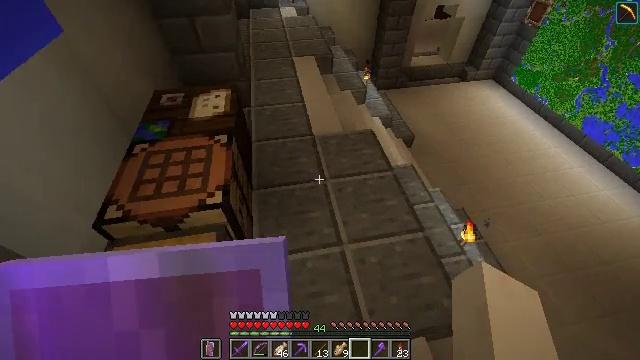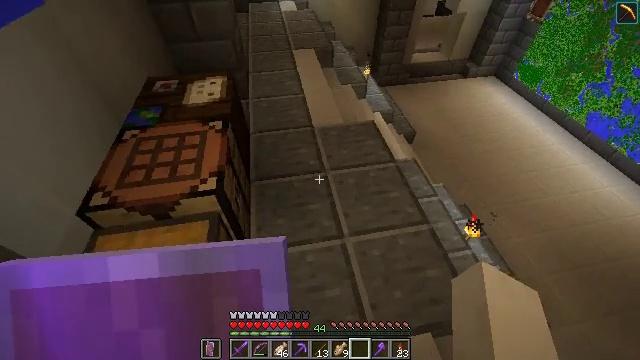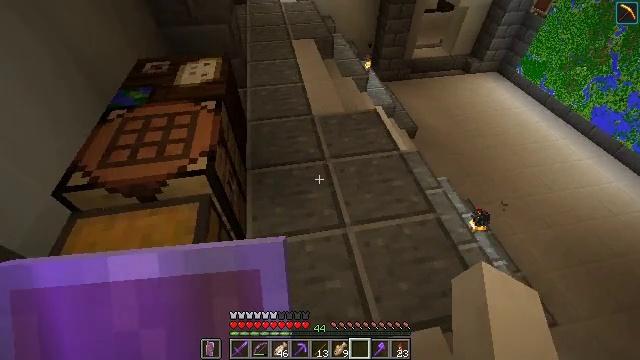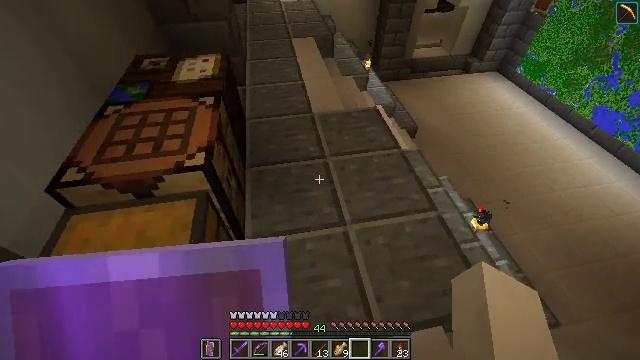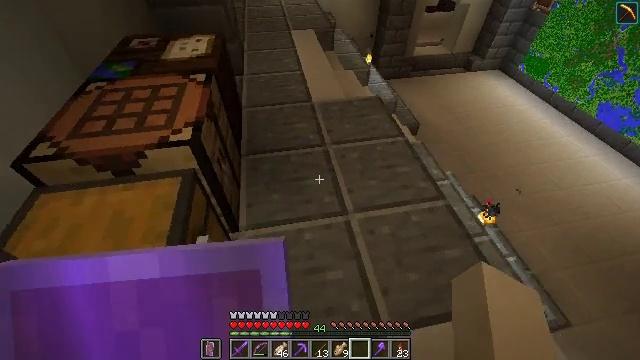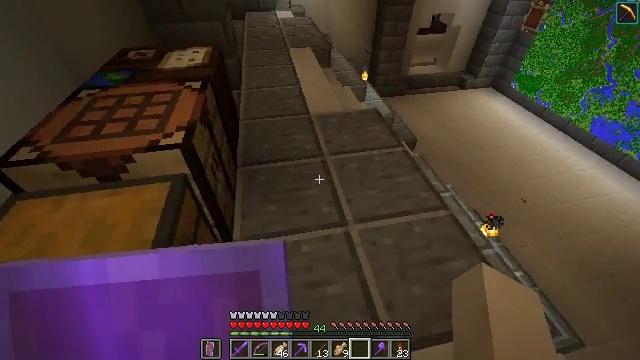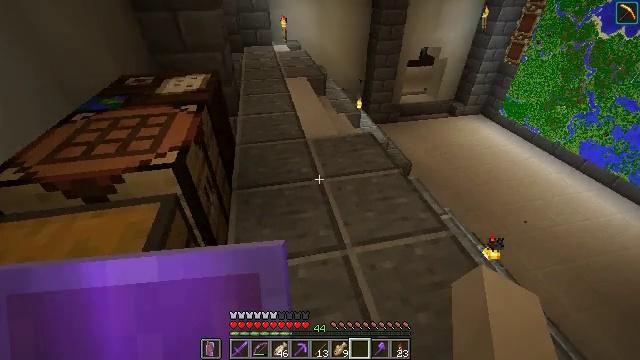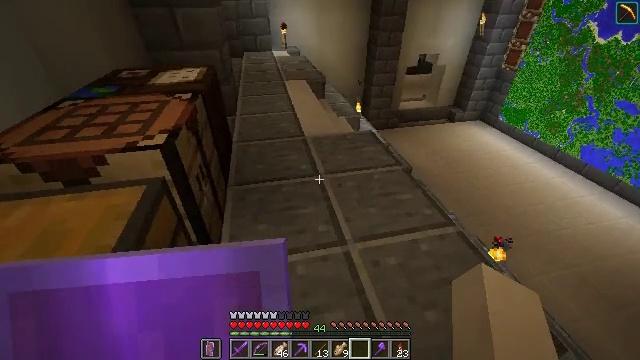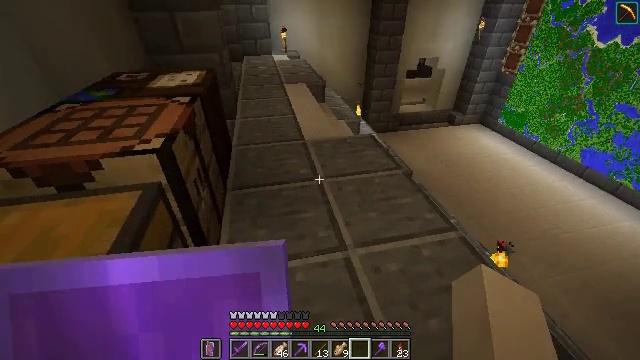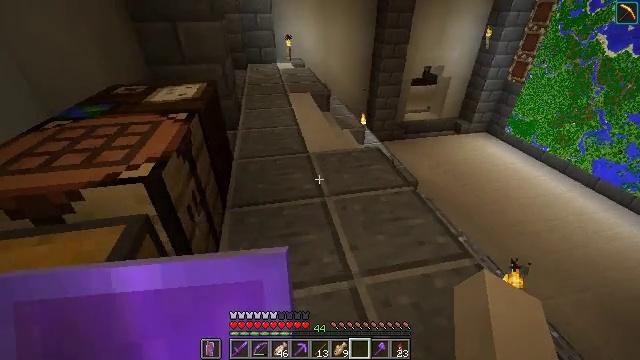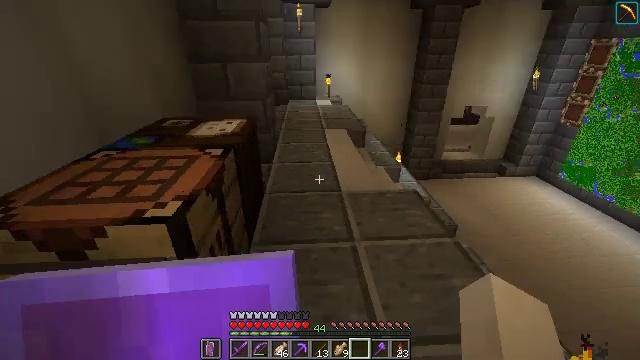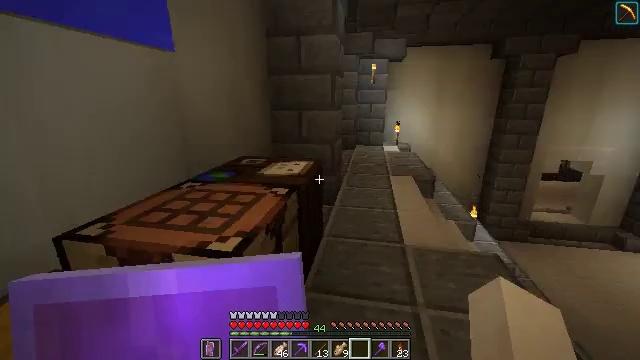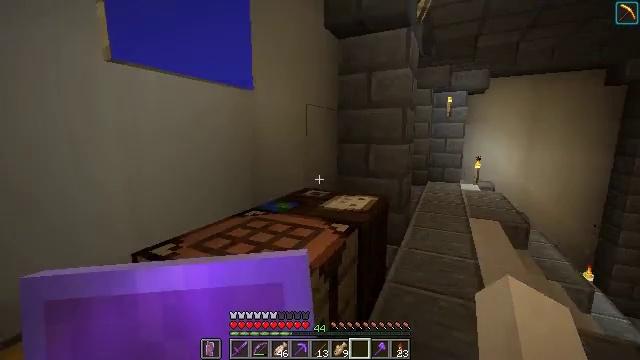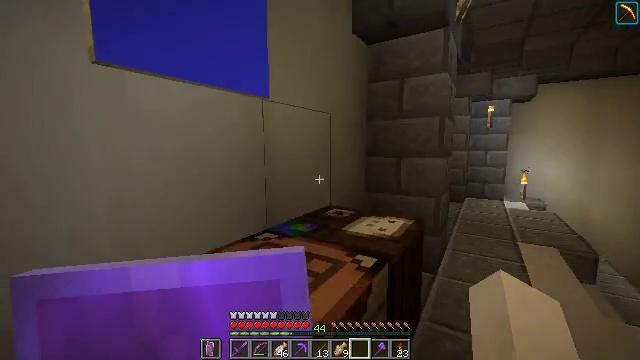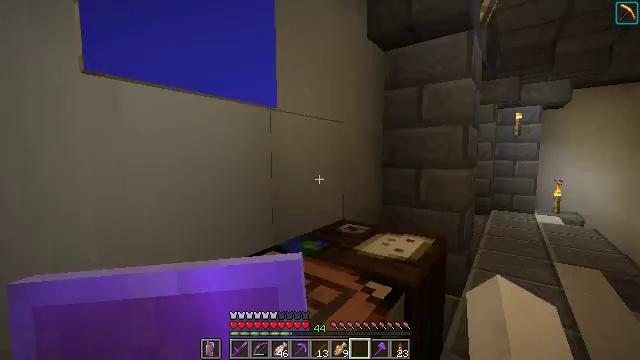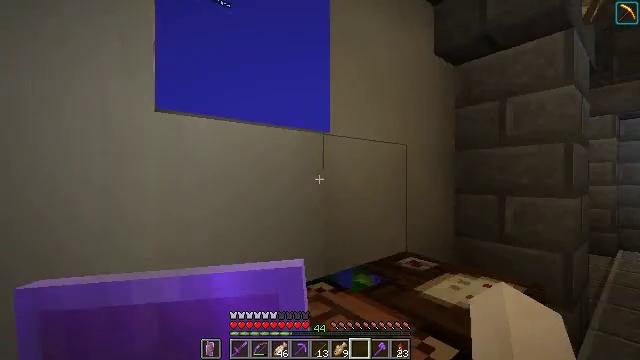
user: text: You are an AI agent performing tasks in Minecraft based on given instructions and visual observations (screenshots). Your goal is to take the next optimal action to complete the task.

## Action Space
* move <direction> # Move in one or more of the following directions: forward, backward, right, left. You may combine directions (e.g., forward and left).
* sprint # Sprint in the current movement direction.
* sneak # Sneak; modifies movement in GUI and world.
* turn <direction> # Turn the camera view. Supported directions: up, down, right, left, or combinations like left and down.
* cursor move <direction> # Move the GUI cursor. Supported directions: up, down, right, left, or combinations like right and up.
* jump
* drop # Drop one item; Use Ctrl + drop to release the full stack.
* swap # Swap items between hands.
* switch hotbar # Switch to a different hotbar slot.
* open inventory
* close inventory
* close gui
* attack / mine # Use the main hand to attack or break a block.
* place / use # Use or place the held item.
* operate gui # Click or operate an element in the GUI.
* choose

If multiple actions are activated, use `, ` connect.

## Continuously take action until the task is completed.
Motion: motion action
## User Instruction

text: craft item soul torch
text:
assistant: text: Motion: no_op
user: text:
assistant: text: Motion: no_op
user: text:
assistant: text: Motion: no_op
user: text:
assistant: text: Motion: no_op
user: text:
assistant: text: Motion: turn up
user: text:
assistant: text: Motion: turn right and up
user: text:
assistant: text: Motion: turn up
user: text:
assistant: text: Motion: move forward
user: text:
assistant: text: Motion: move forward, turn up
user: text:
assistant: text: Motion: move forward, turn left and up
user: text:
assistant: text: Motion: move forward, turn left and up
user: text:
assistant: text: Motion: move forward, turn left and up
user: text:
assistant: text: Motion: move forward, turn left and up
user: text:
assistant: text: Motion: move forward and move right, turn left and up
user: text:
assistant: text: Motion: move right, turn left and up
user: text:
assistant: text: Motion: turn left and up
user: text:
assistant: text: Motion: turn left and up
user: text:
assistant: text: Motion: turn left and up
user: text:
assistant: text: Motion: no_op
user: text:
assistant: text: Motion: no_op
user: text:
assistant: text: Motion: no_op
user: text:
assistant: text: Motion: no_op
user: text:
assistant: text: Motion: no_op
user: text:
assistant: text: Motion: no_op
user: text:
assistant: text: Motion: no_op
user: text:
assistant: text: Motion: no_op
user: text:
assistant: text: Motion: no_op
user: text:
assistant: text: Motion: no_op
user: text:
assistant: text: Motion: no_op
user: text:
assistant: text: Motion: no_op